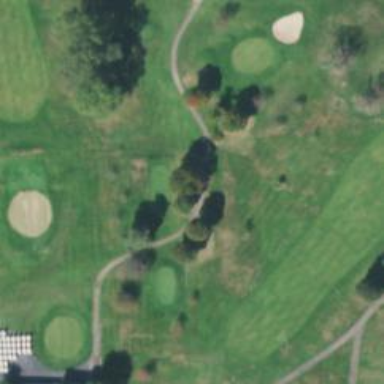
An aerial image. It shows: Path used for both walking and golf.